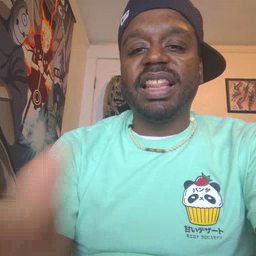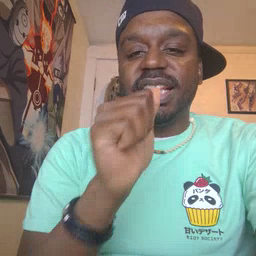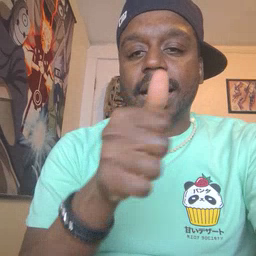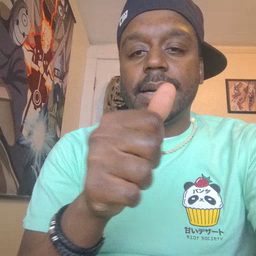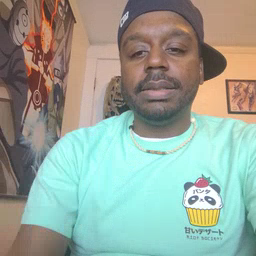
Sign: nuts